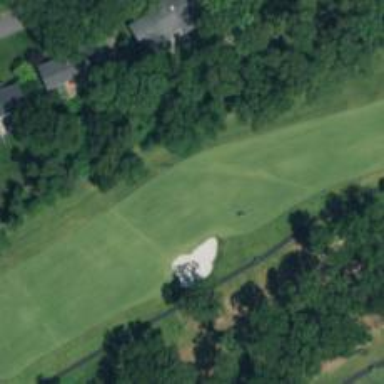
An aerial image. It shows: Golf hole.